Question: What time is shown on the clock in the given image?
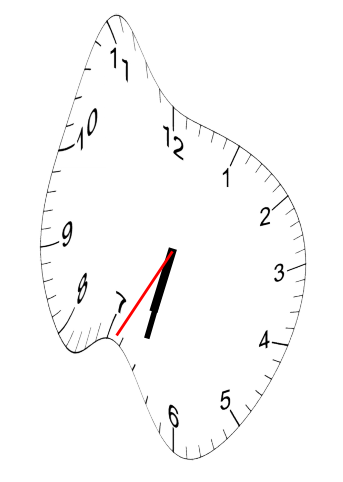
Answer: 06:32:35